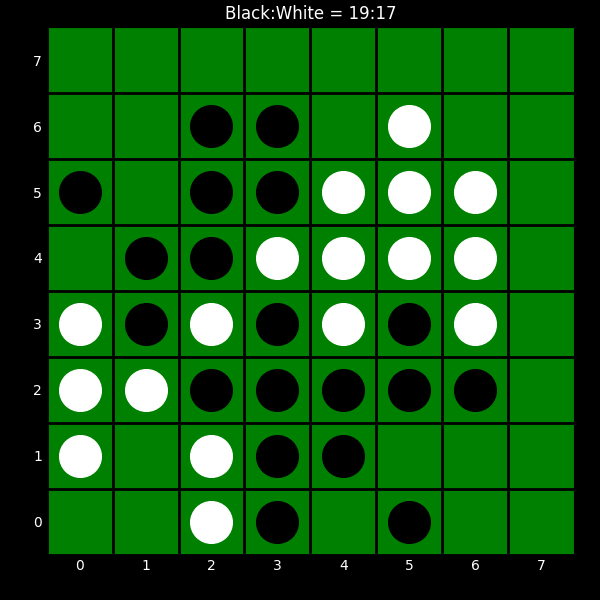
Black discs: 19
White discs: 17